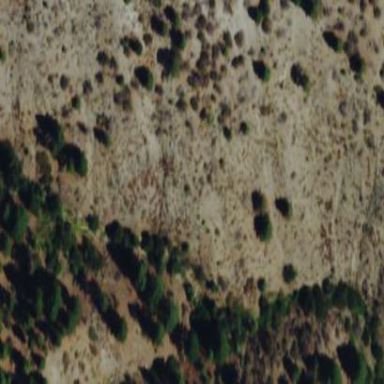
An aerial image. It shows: Landscape covered with heath.